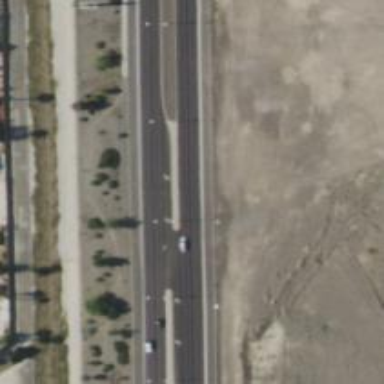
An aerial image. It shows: Secondary link road.